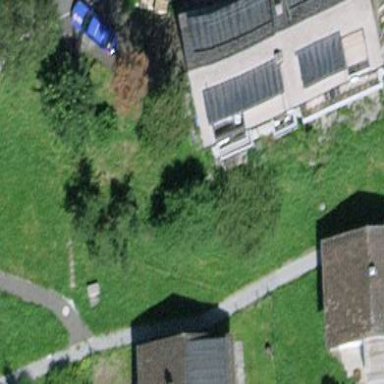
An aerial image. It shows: Semi-detached house.